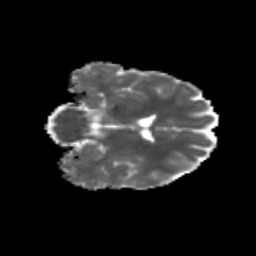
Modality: MD
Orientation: coronal
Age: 24
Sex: male
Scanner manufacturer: siemens
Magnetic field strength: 3 T
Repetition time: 3.5 s
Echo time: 0.113 s